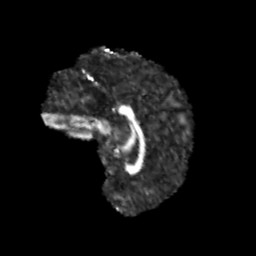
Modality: FA
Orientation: sagittal
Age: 10
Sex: female
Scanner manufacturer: siemens
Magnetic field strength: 3 T
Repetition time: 3.8 s
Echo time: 0.07 s